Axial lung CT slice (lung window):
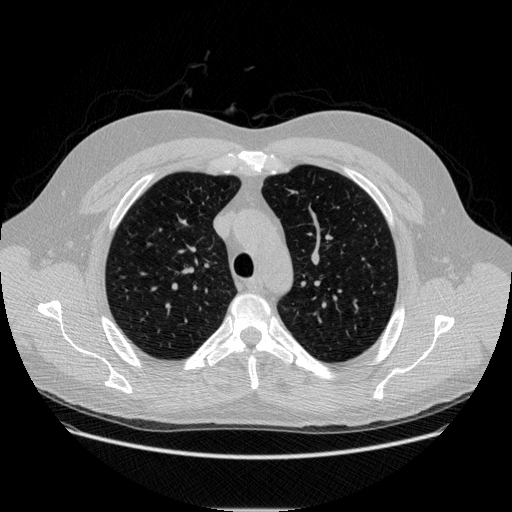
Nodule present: no